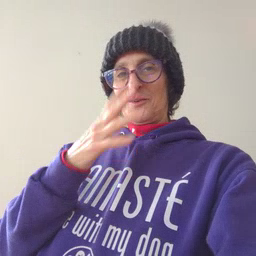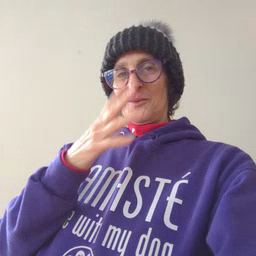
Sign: chocolate